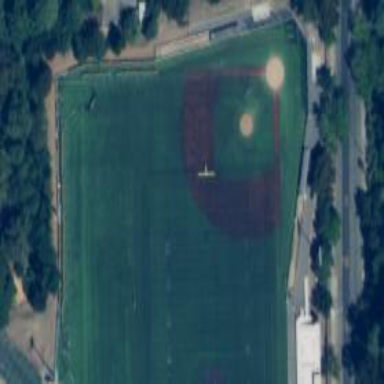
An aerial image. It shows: Grass pitch designated for baseball.